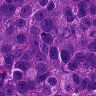
Metastatic tissue present: yes